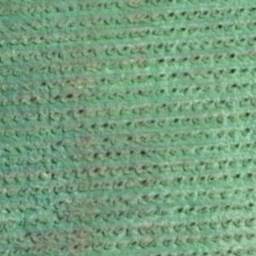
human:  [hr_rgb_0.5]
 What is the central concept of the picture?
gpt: farmland